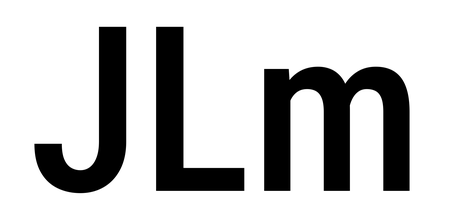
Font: Roboto_Condensed_Medium